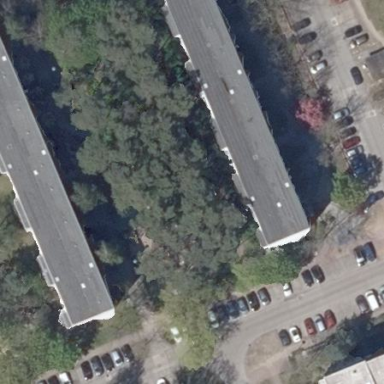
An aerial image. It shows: View of apartment building.